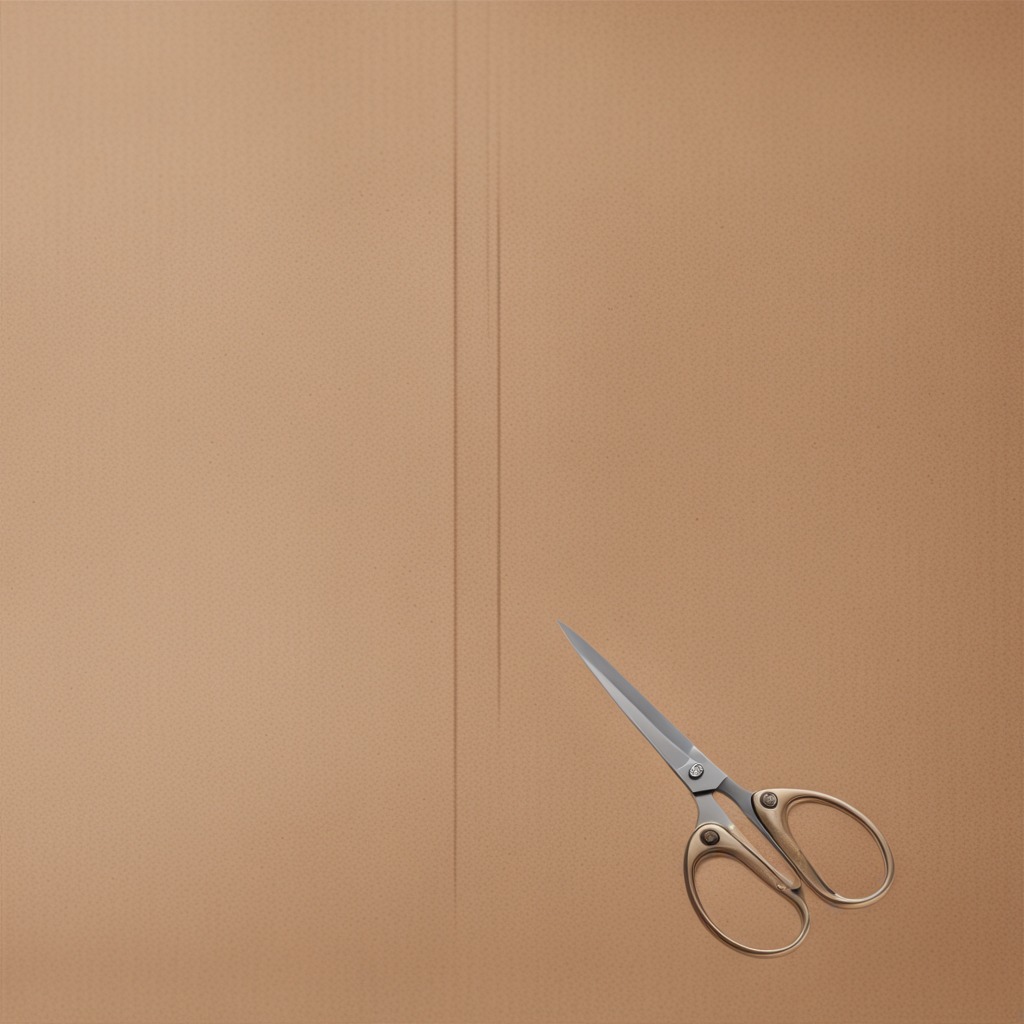
A scissor lying on a clean dry cardboard box surface in an outdoor workshop during daytime bright natural light soft shadows slightly creased but